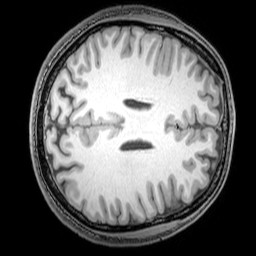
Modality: T1w
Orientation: axial
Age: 25
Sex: male
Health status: healthy
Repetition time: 0.081 s
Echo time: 0.037 s